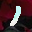
Label: 1